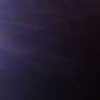
Label: space